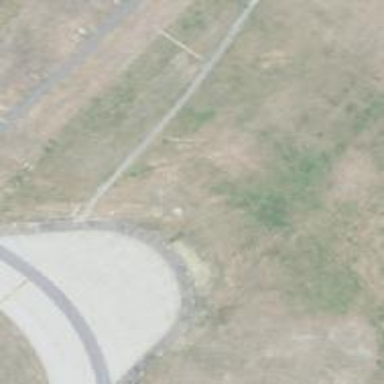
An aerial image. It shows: Apron at the airport.